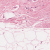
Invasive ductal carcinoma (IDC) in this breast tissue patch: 0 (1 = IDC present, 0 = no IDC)